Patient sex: F
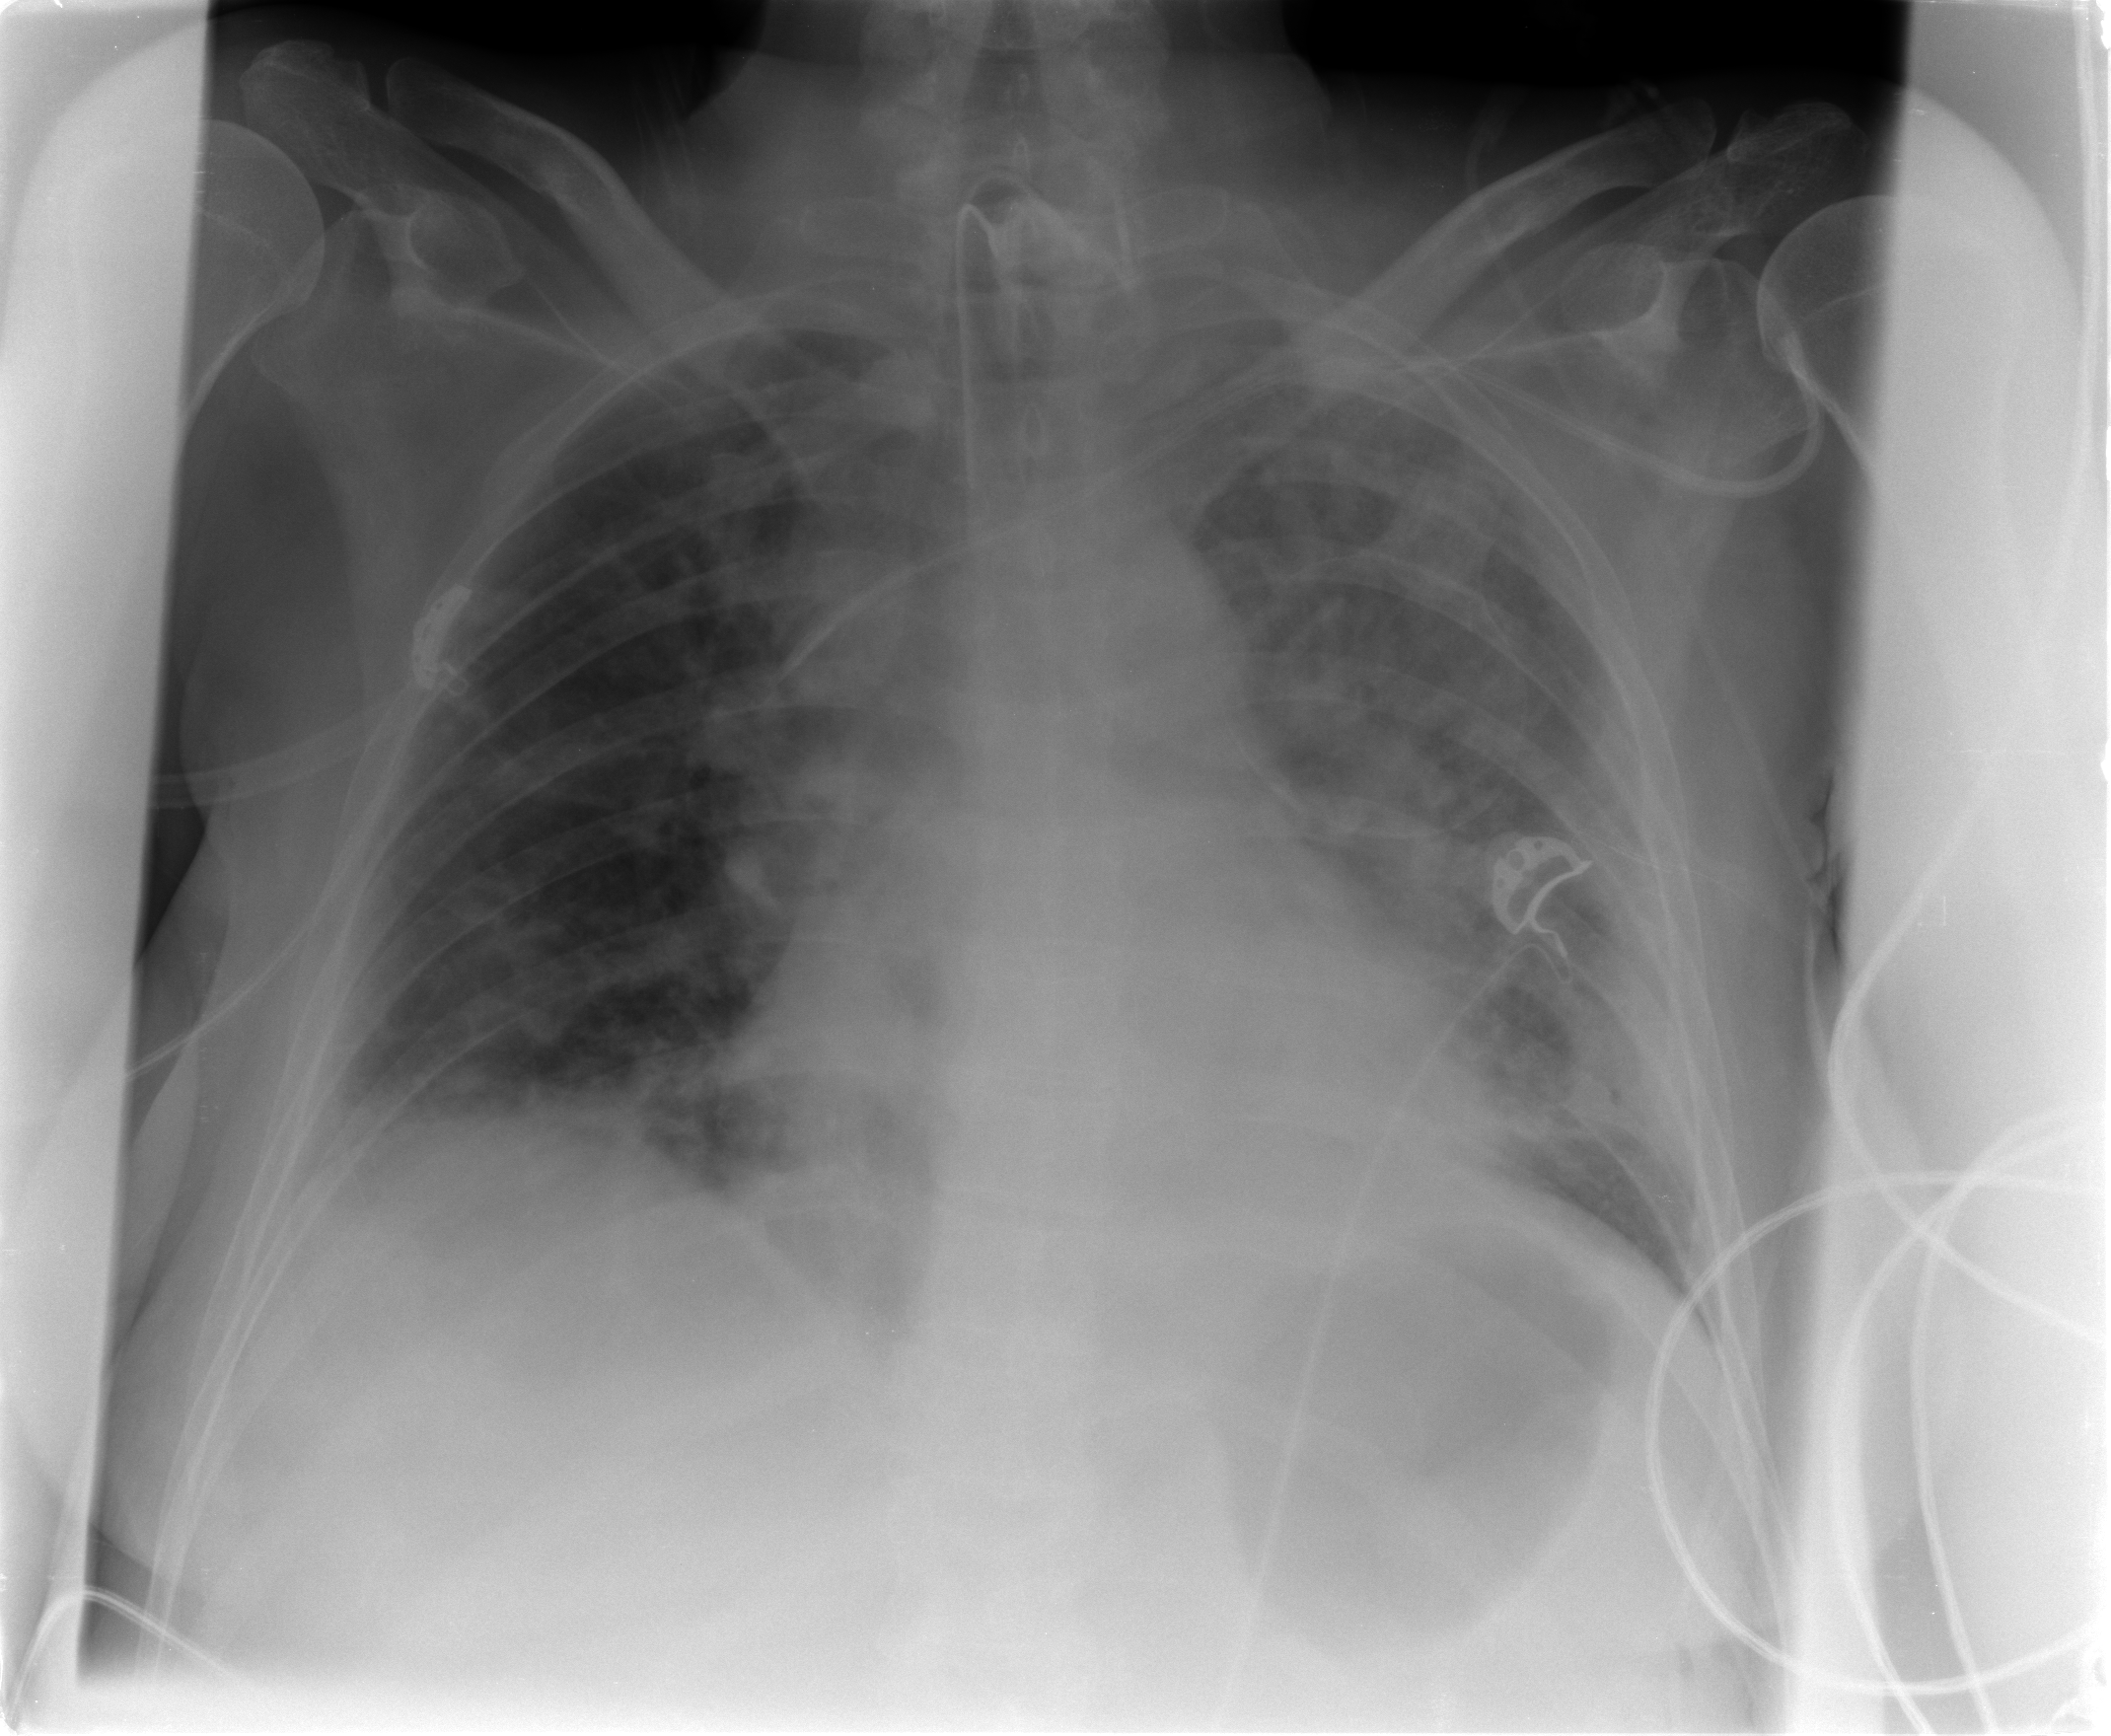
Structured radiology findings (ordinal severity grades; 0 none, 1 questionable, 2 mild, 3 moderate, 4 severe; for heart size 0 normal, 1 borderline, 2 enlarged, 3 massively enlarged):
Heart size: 2
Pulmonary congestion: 2
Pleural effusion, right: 1
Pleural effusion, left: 2
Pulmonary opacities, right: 2
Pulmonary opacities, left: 2
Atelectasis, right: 2
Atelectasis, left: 3